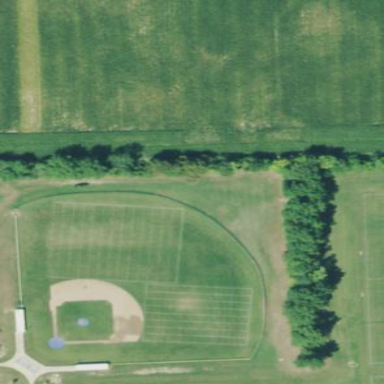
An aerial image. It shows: Baseball pitch for leisure land.